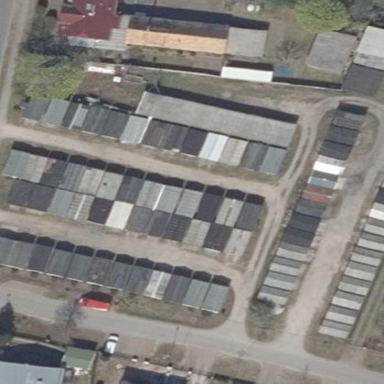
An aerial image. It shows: Group of garages.